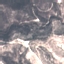
Land use / land cover class: HerbaceousVegetation